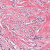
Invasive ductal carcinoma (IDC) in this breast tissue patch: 1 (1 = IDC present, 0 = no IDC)